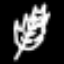
Label: leaf